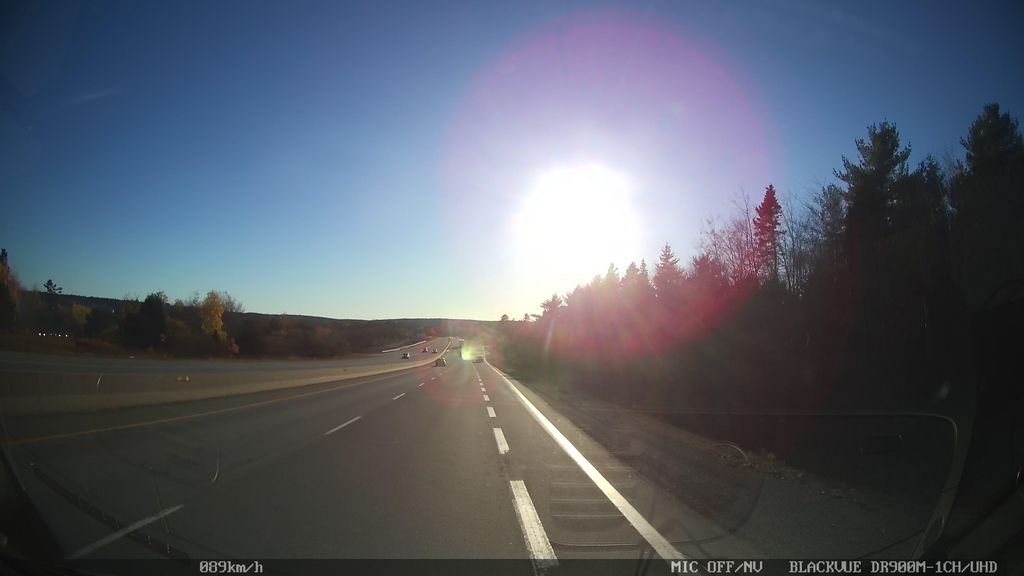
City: halifax